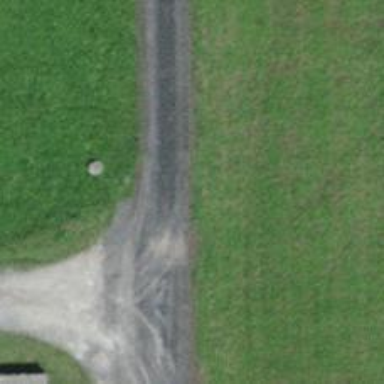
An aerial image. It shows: Dirt path without sidewalk.